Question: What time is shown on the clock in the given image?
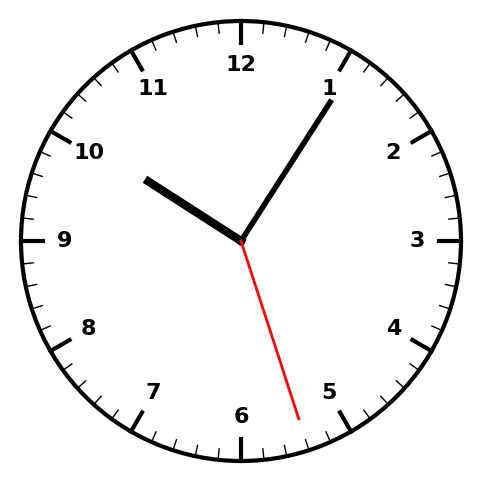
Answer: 10:05:27